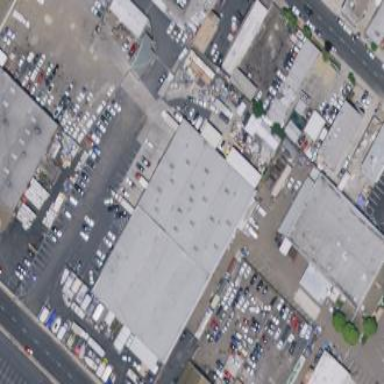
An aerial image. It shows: Industrial building.